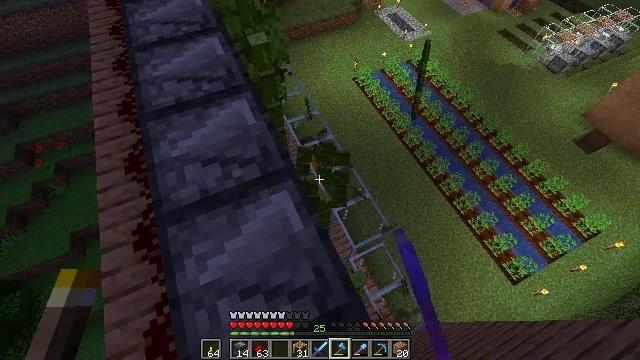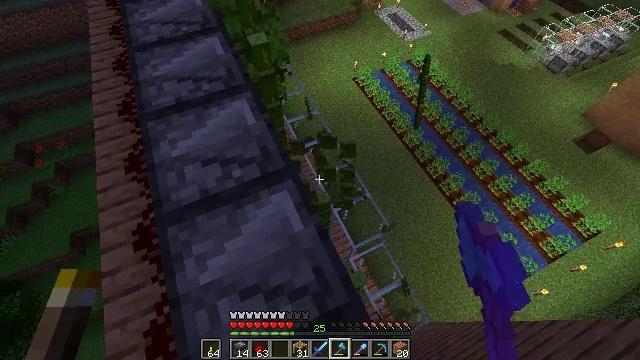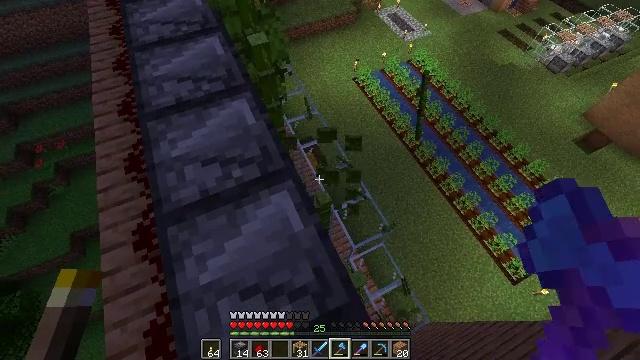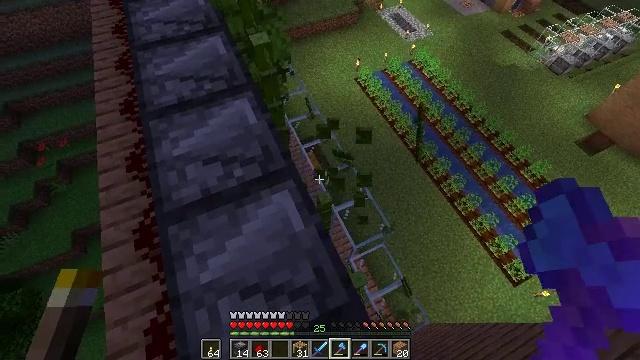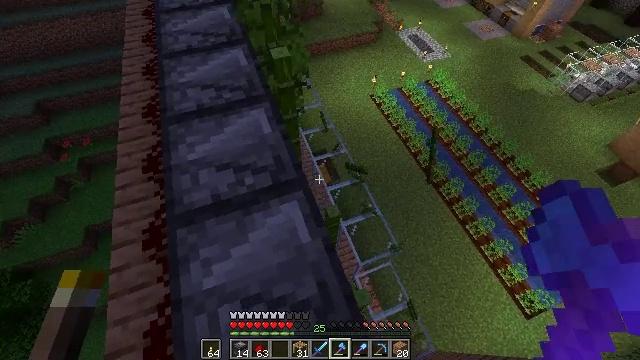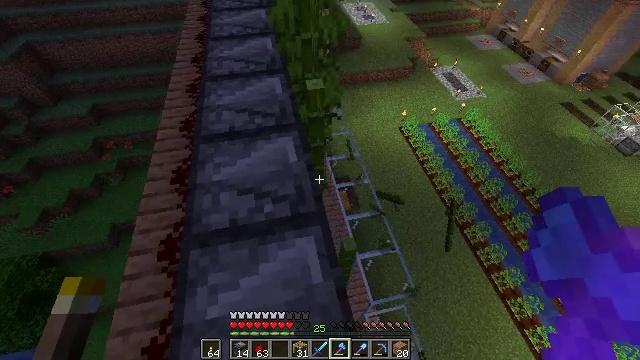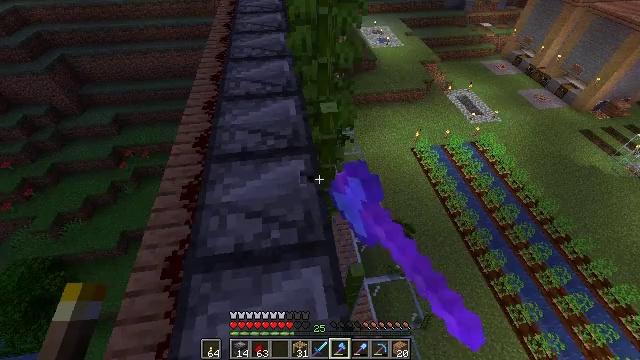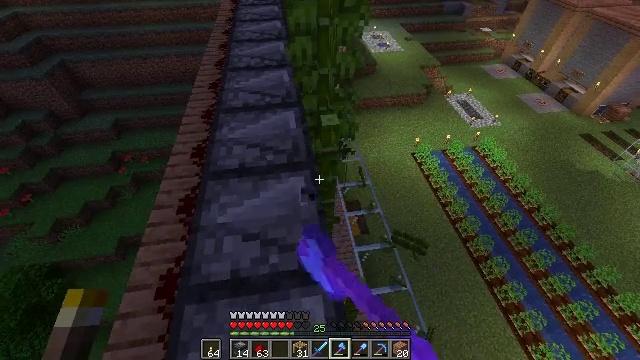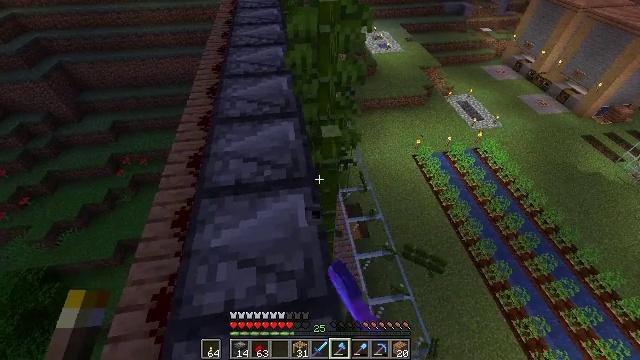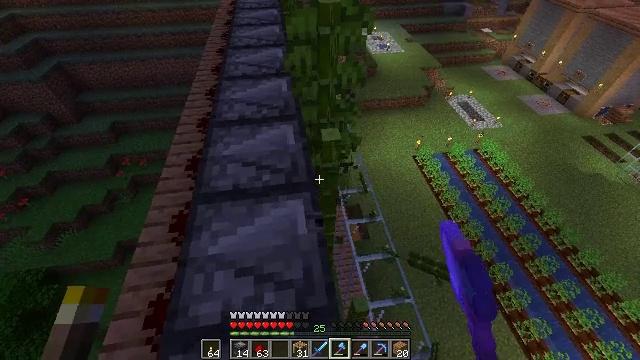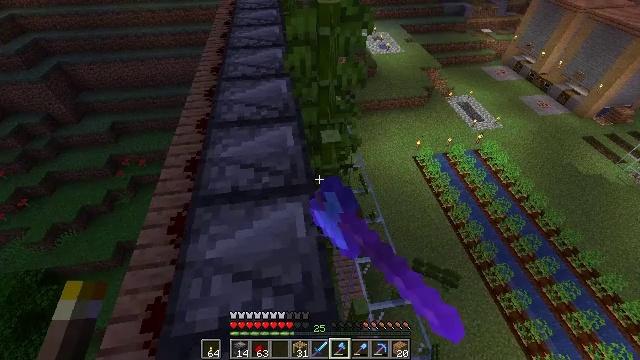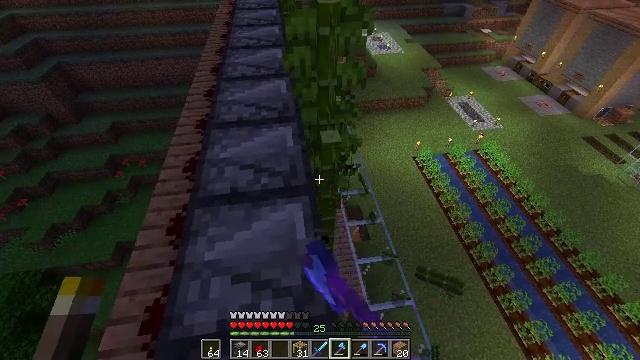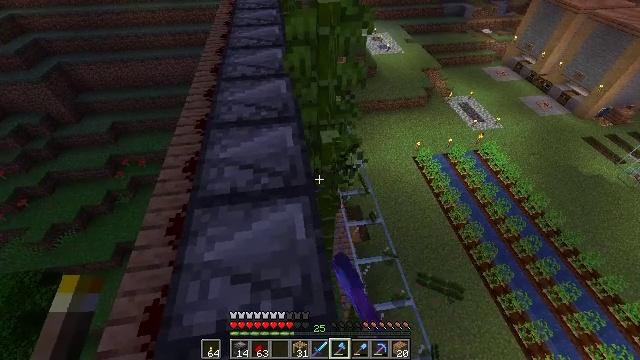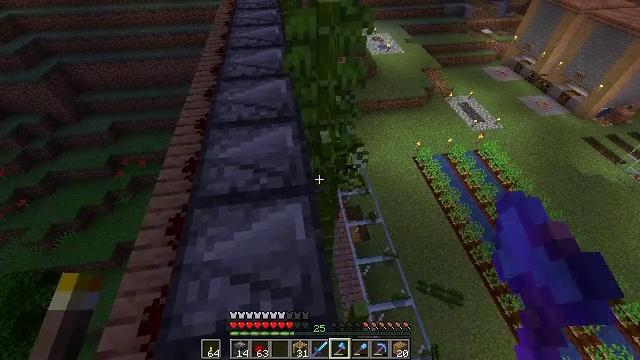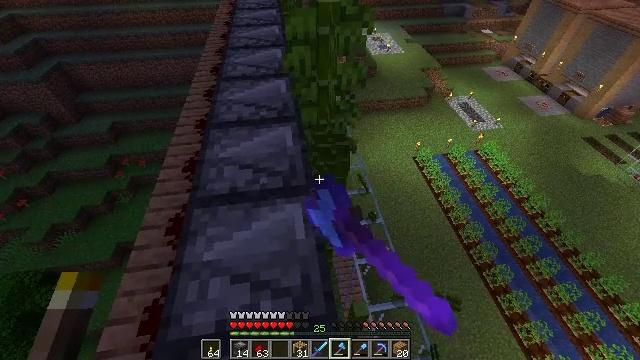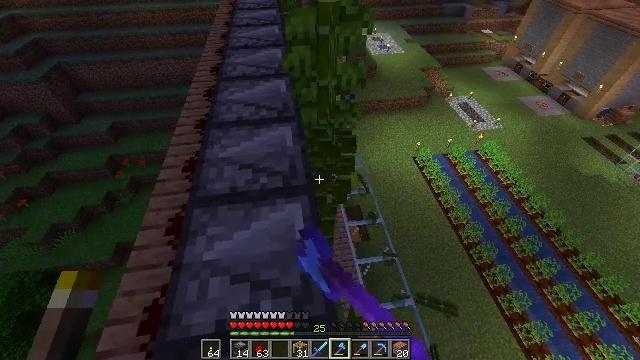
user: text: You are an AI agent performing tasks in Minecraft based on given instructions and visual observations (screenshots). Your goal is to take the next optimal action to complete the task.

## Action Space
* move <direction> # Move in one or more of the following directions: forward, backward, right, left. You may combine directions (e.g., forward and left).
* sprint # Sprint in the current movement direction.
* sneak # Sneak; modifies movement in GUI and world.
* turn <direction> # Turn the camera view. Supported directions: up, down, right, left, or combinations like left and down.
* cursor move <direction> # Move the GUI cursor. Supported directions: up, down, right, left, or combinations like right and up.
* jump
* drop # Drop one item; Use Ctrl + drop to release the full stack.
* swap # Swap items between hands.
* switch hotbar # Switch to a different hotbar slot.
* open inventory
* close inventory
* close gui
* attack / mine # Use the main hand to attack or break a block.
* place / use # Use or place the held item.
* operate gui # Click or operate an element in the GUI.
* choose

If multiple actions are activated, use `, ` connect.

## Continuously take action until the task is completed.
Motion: motion action
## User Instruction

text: Harvest bamboo from the farm.
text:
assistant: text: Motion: attack / mine
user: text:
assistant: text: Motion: attack / mine
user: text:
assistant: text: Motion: attack / mine
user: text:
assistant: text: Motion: turn left and up, attack / mine
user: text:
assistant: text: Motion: move forward, turn left and up, attack / mine
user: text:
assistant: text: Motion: move forward, turn left and up, attack / mine
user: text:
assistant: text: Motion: move forward, attack / mine
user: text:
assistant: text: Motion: attack / mine
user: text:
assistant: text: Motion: attack / mine
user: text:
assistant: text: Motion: attack / mine
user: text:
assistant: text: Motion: attack / mine
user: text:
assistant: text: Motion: attack / mine
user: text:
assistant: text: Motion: attack / mine
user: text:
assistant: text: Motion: attack / mine
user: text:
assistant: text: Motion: attack / mine
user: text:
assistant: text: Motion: attack / mine
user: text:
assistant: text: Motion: attack / mine
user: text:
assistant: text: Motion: attack / mine
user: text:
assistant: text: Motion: attack / mine
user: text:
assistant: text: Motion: attack / mine
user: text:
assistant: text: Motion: attack / mine
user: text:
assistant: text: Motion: attack / mine
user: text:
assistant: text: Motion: attack / mine
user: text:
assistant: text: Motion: attack / mine
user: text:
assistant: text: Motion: attack / mine
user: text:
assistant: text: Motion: attack / mine
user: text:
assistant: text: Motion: attack / mine
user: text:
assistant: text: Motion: attack / mine
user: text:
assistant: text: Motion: attack / mine
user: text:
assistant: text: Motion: attack / mine